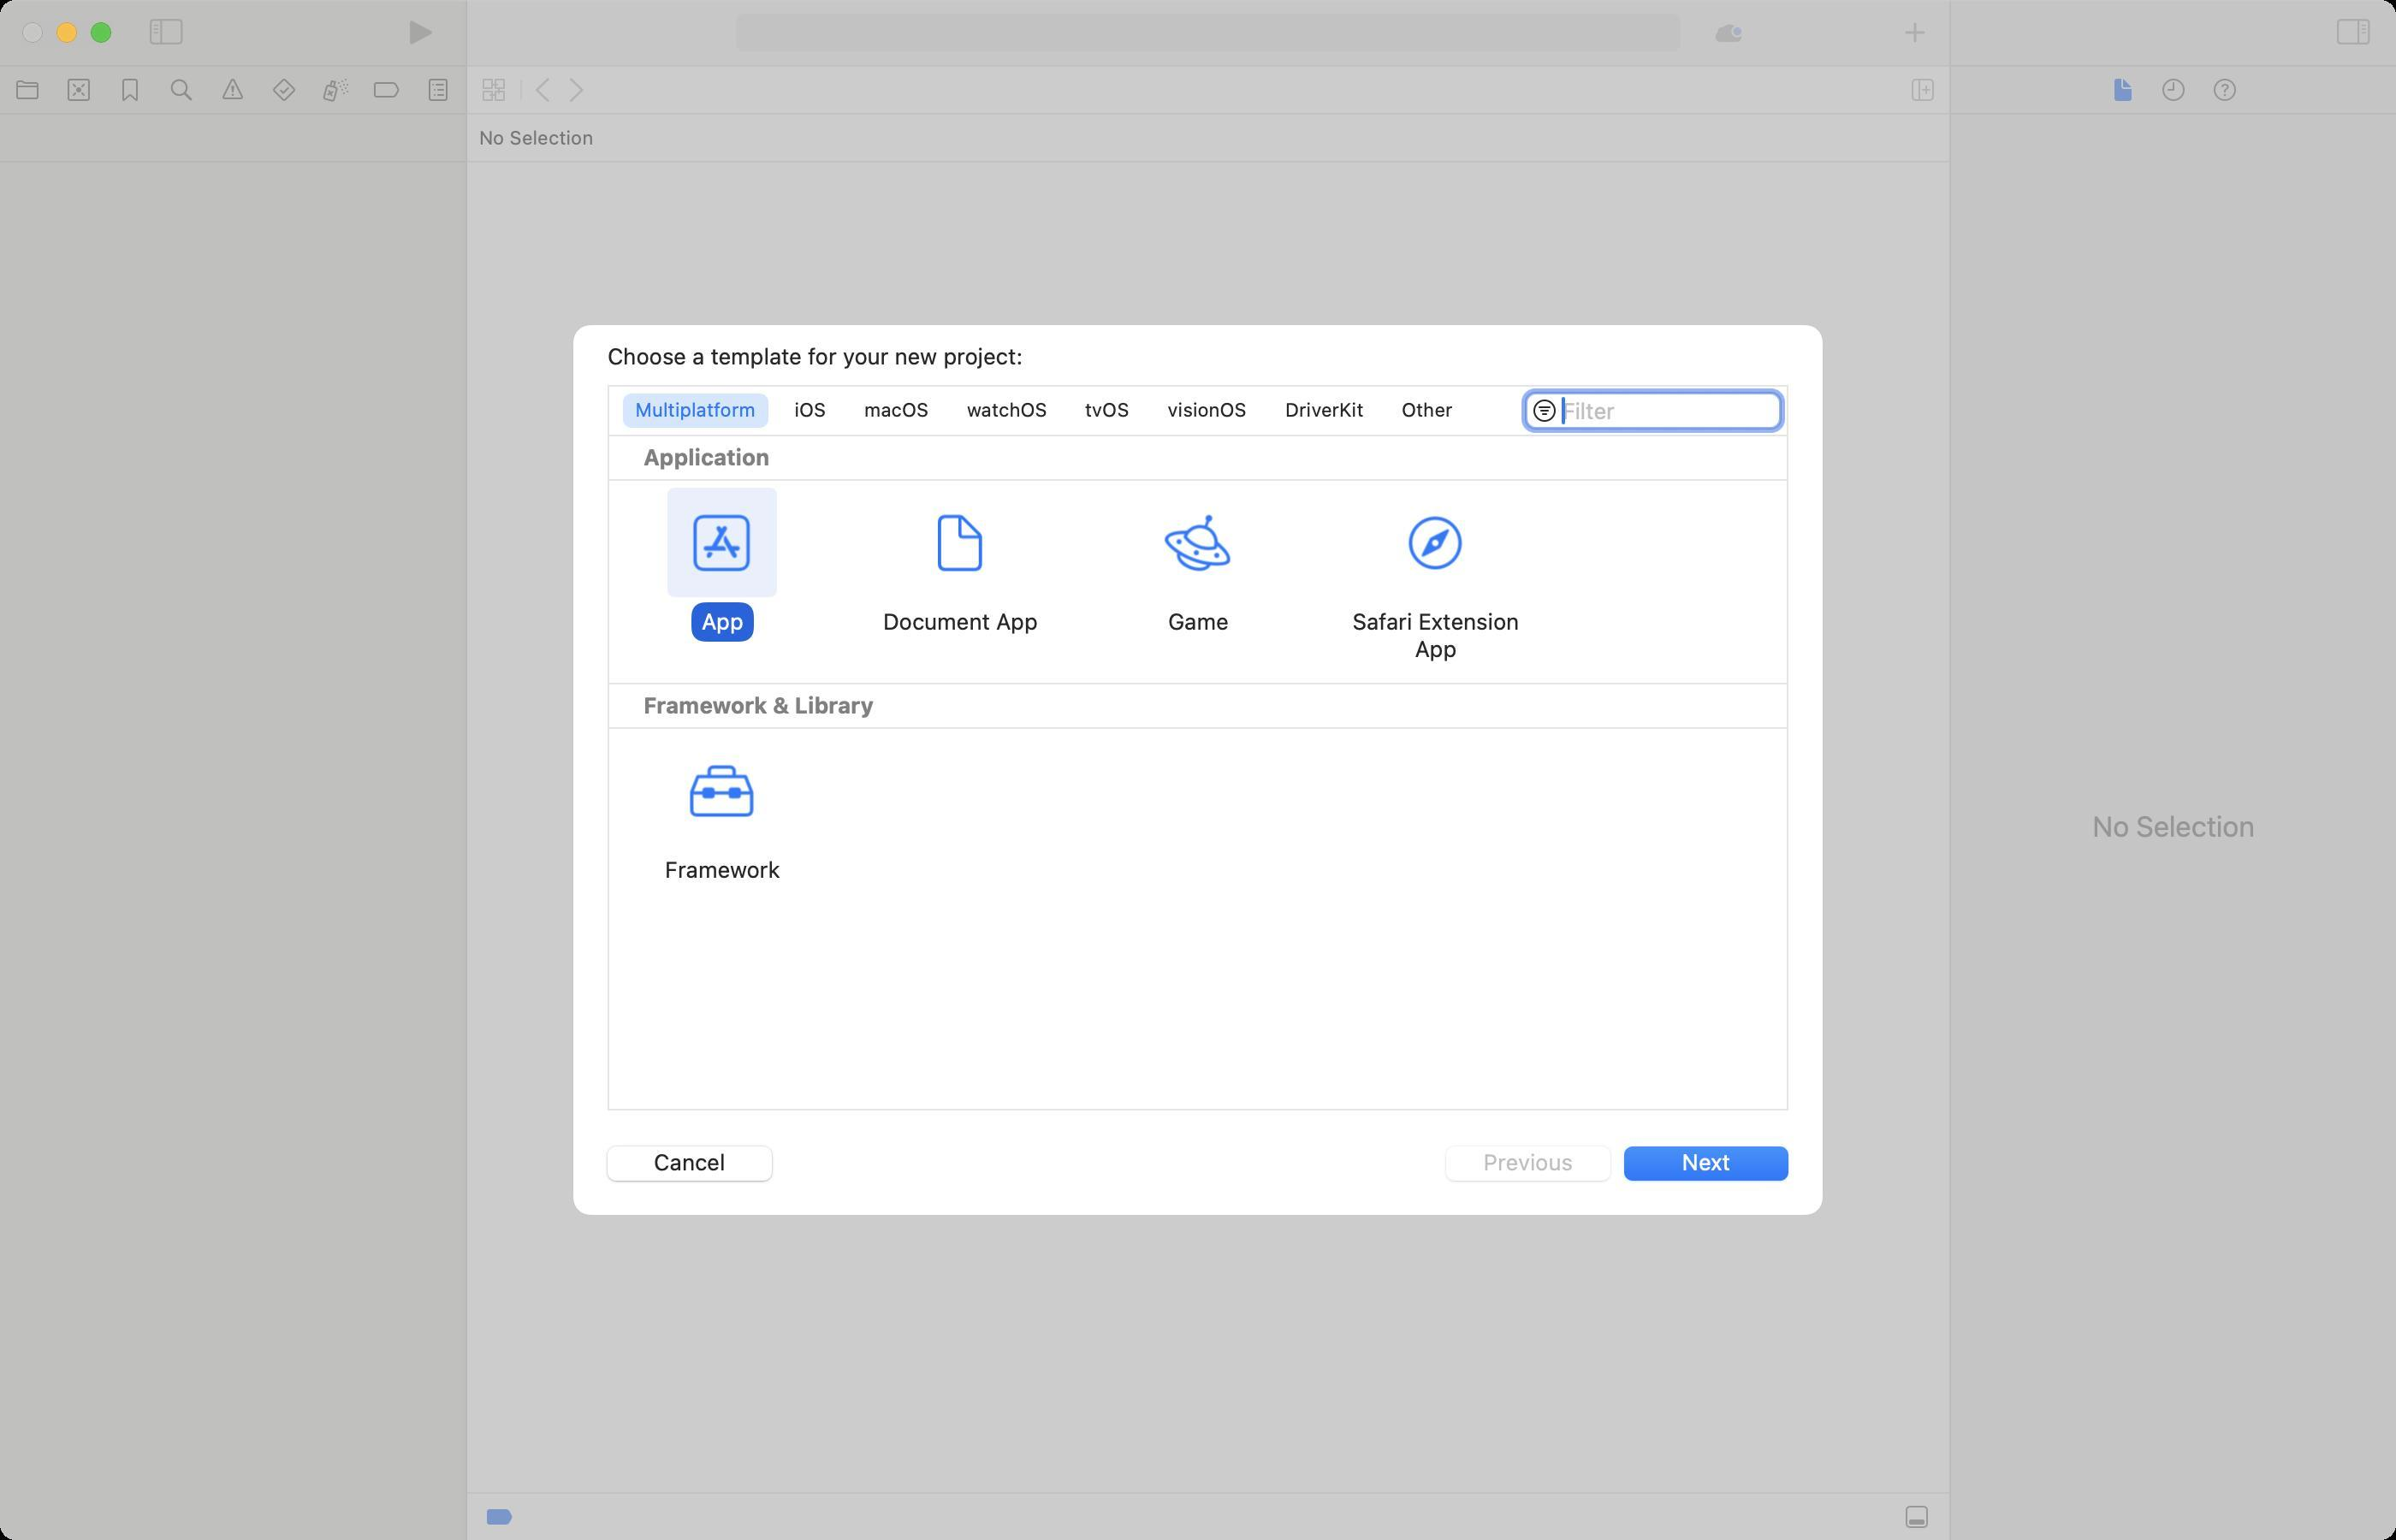
Accessibility tree:
{"name": "", "role": "AXWindow", "description": null, "role_description": "standard window", "value": null, "position": "164.00;127.00", "size": "1400;900", "children": [{"name": null, "role": "AXSplitGroup", "description": null, "role_description": "split group", "value": null, "position": "0.00;0.00", "size": "1400;900", "children": [{"name": null, "role": "AXGroup", "description": "navigator", "role_description": "group", "value": null, "position": "0.00;0.00", "size": "272;900", "children": [{"name": "", "role": "AXRadioButton", "description": "Project", "role_description": "radio button", "value": 0, "position": "1.00;39.00", "size": "30;27", "children": []}, {"name": "", "role": "AXRadioButton", "description": "Source Control", "role_description": "radio button", "value": 0, "position": "31.00;39.00", "size": "30;27", "children": []}, {"name": "", "role": "AXRadioButton", "description": "Bookmarks", "role_description": "radio button", "value": 0, "position": "61.00;39.00", "size": "30;27", "children": []}, {"name": "", "role": "AXRadioButton", "description": "Find", "role_description": "radio button", "value": 0, "position": "91.00;39.00", "size": "30;27", "children": []}, {"name": "", "role": "AXRadioButton", "description": "Issues", "role_description": "radio button", "value": 0, "position": "121.00;39.00", "size": "30;27", "children": []}, {"name": "", "role": "AXRadioButton", "description": "Tests", "role_description": "radio button", "value": 0, "position": "151.00;39.00", "size": "30;27", "children": []}, {"name": "", "role": "AXRadioButton", "description": "Debug", "role_description": "radio button", "value": 0, "position": "181.00;39.00", "size": "30;27", "children": []}, {"name": "", "role": "AXRadioButton", "description": "Breakpoints", "role_description": "radio button", "value": 0, "position": "211.00;39.00", "size": "30;27", "children": []}, {"name": "", "role": "AXRadioButton", "description": "Reports", "role_description": "radio button", "value": 0, "position": "241.00;39.00", "size": "30;27", "children": []}]}, {"name": null, "role": "AXSplitter", "description": null, "role_description": "splitter", "value": 272.0, "position": "272.00;38.00", "size": "1;862", "children": []}, {"name": null, "role": "AXGroup", "description": "editor area", "role_description": "group", "value": null, "position": "273.00;0.00", "size": "866;900", "children": [{"name": null, "role": "AXSplitGroup", "description": null, "role_description": "split group", "value": null, "position": "273.00;0.00", "size": "866;900", "children": [{"name": null, "role": "AXSplitGroup", "description": null, "role_description": "split group", "value": null, "position": "273.00;0.00", "size": "866;900", "children": [{"name": null, "role": "AXGroup", "description": null, "role_description": "group", "value": null, "position": "273.00;0.00", "size": "866;900", "children": [{"name": null, "role": "AXGroup", "description": null, "role_description": "group", "value": null, "position": "273.00;0.00", "size": "866;900", "children": [{"name": null, "role": "AXSplitGroup", "description": null, "role_description": "split group", "value": null, "position": "273.00;0.00", "size": "866;900", "children": [{"name": null, "role": "AXStaticText", "description": null, "role_description": "text", "value": "No Editor", "position": "667.00;473.50", "size": "78;20", "children": []}]}, {"name": null, "role": "AXGroup", "description": "Jump Bar", "role_description": "group", "value": null, "position": "273.00;67.00", "size": "866;28", "children": [{"name": null, "role": "AXPopUpButton", "description": null, "role_description": "pop up button", "value": "No Selection", "position": "273.00;67.00", "size": "88;27", "children": []}]}]}, {"name": null, "role": "AXGroup", "description": "Tab Bar", "role_description": "group", "value": null, "position": "273.00;39.00", "size": "866;28", "children": [{"name": "", "role": "AXButton", "description": "Related Items", "role_description": "button", "value": null, "position": "277.00;39.00", "size": "23;27", "children": []}, {"name": "", "role": "AXButton", "description": "Go Back", "role_description": "button", "value": null, "position": "309.00;39.00", "size": "18;27", "children": []}, {"name": "", "role": "AXButton", "description": "Go Forward", "role_description": "button", "value": null, "position": "327.00;39.00", "size": "18;27", "children": []}, {"name": "", "role": "AXButton", "description": "Add Editor on Right", "role_description": "button", "value": null, "position": "1112.00;39.00", "size": "23;27", "children": []}]}]}]}, {"name": null, "role": "AXGroup", "description": "debug bar", "role_description": "group", "value": null, "position": "273.00;873.00", "size": "866;27", "children": [{"name": "", "role": "AXCheckBox", "description": "Breakpoints", "role_description": "toggle button", "value": 1, "position": "277.00;873.00", "size": "30;27", "children": []}, {"name": "", "role": "AXButton", "description": "show debug area", "role_description": "button", "value": null, "position": "1105.00;873.00", "size": "30;27", "children": []}]}]}]}, {"name": null, "role": "AXSplitter", "description": null, "role_description": "splitter", "value": 866.0, "position": "1139.00;38.00", "size": "1;862", "children": []}, {"name": null, "role": "AXGroup", "description": "inspector", "role_description": "group", "value": null, "position": "1140.00;0.00", "size": "260;900", "children": [{"name": null, "role": "AXStaticText", "description": null, "role_description": "text", "value": "No Selection", "position": "1218.50;473.00", "size": "103;20", "children": []}, {"name": "", "role": "AXRadioButton", "description": "File Inspector", "role_description": "radio button", "value": 1, "position": "1225.00;39.00", "size": "30;27", "children": []}, {"name": "", "role": "AXRadioButton", "description": "History Inspector", "role_description": "radio button", "value": 0, "position": "1255.00;39.00", "size": "30;27", "children": []}, {"name": "", "role": "AXRadioButton", "description": "Quick Help Inspector", "role_description": "radio button", "value": 0, "position": "1285.00;39.00", "size": "30;27", "children": []}]}]}, {"name": null, "role": "AXToolbar", "description": null, "role_description": "toolbar", "value": null, "position": "0.00;0.00", "size": "1400;38", "children": [{"name": null, "role": "AXButton", "description": "Hide Navigator", "role_description": "button", "value": null, "position": "76.00;0.00", "size": "42;38", "children": []}, {"name": null, "role": "AXGroup", "description": null, "role_description": "group", "value": null, "position": "176.00;0.00", "size": "92;38", "children": [{"name": "Run", "role": "AXButton", "description": null, "role_description": "button", "value": null, "position": "225.00;7.00", "size": "40;25", "children": []}]}, {"name": null, "role": "AXGroup", "description": null, "role_description": "group", "value": null, "position": "426.00;0.00", "size": "560;38", "children": [{"name": null, "role": "AXGroup", "description": "Activity View", "role_description": "group", "value": null, "position": "430.00;8.00", "size": "552;22", "children": [{"name": null, "role": "AXStaticText", "description": null, "role_description": "text", "value": " ", "position": "970.00;12.00", "size": "8;14", "children": []}]}]}, {"name": null, "role": "AXButton", "description": "Notices", "role_description": "button", "value": null, "position": "995.00;0.00", "size": "30;38", "children": []}, {"name": null, "role": "AXButton", "description": "Library", "role_description": "button", "value": null, "position": "1103.00;0.00", "size": "32;38", "children": []}, {"name": null, "role": "AXButton", "description": "Hide Inspector", "role_description": "button", "value": null, "position": "1354.00;0.00", "size": "42;38", "children": []}]}, {"name": null, "role": "AXButton", "description": null, "role_description": "close button", "value": null, "position": "12.00;11.00", "size": "14;16", "children": []}, {"name": null, "role": "AXButton", "description": null, "role_description": "zoom button", "value": null, "position": "52.00;11.00", "size": "14;16", "children": [{"name": null, "role": "AXGroup", "description": null, "role_description": "group", "value": null, "position": "52.00;11.00", "size": "14;16", "children": []}]}, {"name": null, "role": "AXButton", "description": null, "role_description": "minimize button", "value": null, "position": "32.00;11.00", "size": "14;16", "children": []}, {"name": null, "role": "AXSheet", "description": null, "role_description": "sheet", "value": null, "position": "335.00;190.00", "size": "730;520", "children": [{"name": null, "role": "AXStaticText", "description": null, "role_description": "text", "value": "Choose a template for your new project:", "position": "353.00;200.00", "size": "694;17", "children": []}, {"name": "Cancel", "role": "AXButton", "description": null, "role_description": "button", "value": null, "position": "348.00;665.00", "size": "110;32", "children": []}, {"name": "Previous", "role": "AXButton", "description": null, "role_description": "button", "value": null, "position": "838.00;665.00", "size": "110;32", "children": []}, {"name": "Next", "role": "AXButton", "description": null, "role_description": "button", "value": null, "position": "942.00;665.00", "size": "110;32", "children": []}, {"name": null, "role": "AXGroup", "description": null, "role_description": "group", "value": null, "position": "356.00;226.00", "size": "688;422", "children": [{"name": null, "role": "AXScrollArea", "description": null, "role_description": "scroll area", "value": null, "position": "356.00;255.00", "size": "688;393", "children": [{"name": null, "role": "AXList", "description": "template chooser", "role_description": "collection", "value": null, "position": "356.00;254.00", "size": "688;394", "children": [{"name": null, "role": "AXList", "description": "Application", "role_description": "section", "value": null, "position": "356.00;254.00", "size": "688;141", "children": [{"name": null, "role": "AXStaticText", "description": "Application", "role_description": "text", "value": null, "position": "356.00;254.00", "size": "688;27", "children": []}, {"name": null, "role": "AXGroup", "description": "App", "role_description": "group", "value": null, "position": "360.00;285.00", "size": "124;110", "children": [{"name": null, "role": "AXImage", "description": "", "role_description": "image", "value": null, "position": "401.25;297.75", "size": "42;38", "children": []}]}, {"name": null, "role": "AXGroup", "description": "Document App", "role_description": "group", "value": null, "position": "499.00;285.00", "size": "124;110", "children": [{"name": null, "role": "AXImage", "description": "", "role_description": "image", "value": null, "position": "544.00;296.75", "size": "34;40", "children": []}]}, {"name": null, "role": "AXGroup", "description": "Game", "role_description": "group", "value": null, "position": "638.00;285.00", "size": "124;110", "children": [{"name": null, "role": "AXImage", "description": "", "role_description": "image", "value": null, "position": "677.75;297.75", "size": "45;38", "children": []}]}, {"name": null, "role": "AXGroup", "description": "Safari Extension App", "role_description": "group", "value": null, "position": "777.00;285.00", "size": "124;110", "children": [{"name": null, "role": "AXImage", "description": "", "role_description": "image", "value": null, "position": "820.25;297.75", "size": "38;38", "children": []}]}]}, {"name": null, "role": "AXList", "description": "Framework & Library", "role_description": "section", "value": null, "position": "356.00;399.00", "size": "688;141", "children": [{"name": null, "role": "AXStaticText", "description": "Framework & Library", "role_description": "text", "value": null, "position": "356.00;399.00", "size": "688;27", "children": []}, {"name": null, "role": "AXGroup", "description": "Framework", "role_description": "group", "value": null, "position": "360.00;430.00", "size": "124;110", "children": [{"name": null, "role": "AXImage", "description": "", "role_description": "image", "value": null, "position": "399.25;444.25", "size": "46;35", "children": []}]}]}]}, {"name": null, "role": "AXScrollBar", "description": null, "role_description": "scroll bar", "value": 0.0, "position": "1028.00;255.00", "size": "16;393", "children": []}]}, {"name": null, "role": "AXTextField", "description": "template filter field", "role_description": "search text field", "value": "", "position": "891.00;229.00", "size": "150;22", "children": [{"name": "toggle_filter", "role": "AXButton", "description": "search", "role_description": "button", "value": null, "position": "891.00;229.00", "size": "15;22", "children": []}]}, {"name": null, "role": "AXRadioGroup", "description": "Platform", "role_description": "radio group", "value": null, "position": "364.00;229.00", "size": "492;22", "children": [{"name": "Multiplatform", "role": "AXRadioButton", "description": null, "role_description": "radio button", "value": 1, "position": "364.00;230.00", "size": "85;20", "children": []}, {"name": "iOS", "role": "AXRadioButton", "description": null, "role_description": "radio button", "value": 0, "position": "457.00;230.00", "size": "33;20", "children": []}, {"name": "macOS", "role": "AXRadioButton", "description": null, "role_description": "radio button", "value": 0, "position": "498.00;230.00", "size": "52;20", "children": []}, {"name": "watchOS", "role": "AXRadioButton", "description": null, "role_description": "radio button", "value": 0, "position": "558.00;230.00", "size": "61;20", "children": []}, {"name": "tvOS", "role": "AXRadioButton", "description": null, "role_description": "radio button", "value": 0, "position": "627.00;230.00", "size": "40;20", "children": []}, {"name": "visionOS", "role": "AXRadioButton", "description": null, "role_description": "radio button", "value": 0, "position": "675.00;230.00", "size": "61;20", "children": []}, {"name": "DriverKit", "role": "AXRadioButton", "description": null, "role_description": "radio button", "value": 0, "position": "744.00;230.00", "size": "60;20", "children": []}, {"name": "Other", "role": "AXRadioButton", "description": null, "role_description": "radio button", "value": 0, "position": "812.00;230.00", "size": "44;20", "children": []}]}]}]}]}